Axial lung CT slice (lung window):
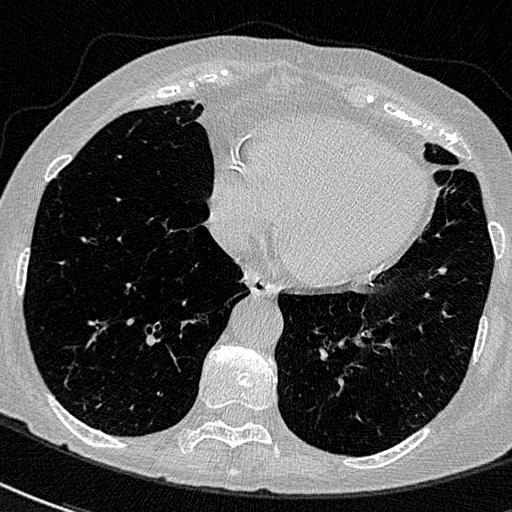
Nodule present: no